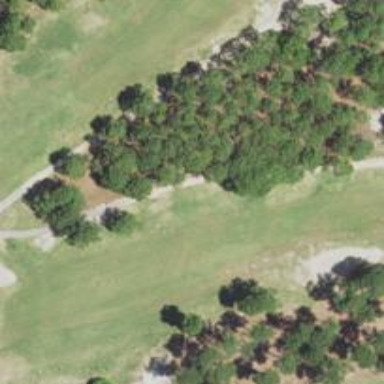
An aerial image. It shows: View of golf hole.